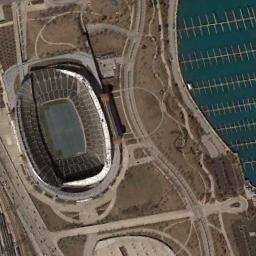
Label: stadium